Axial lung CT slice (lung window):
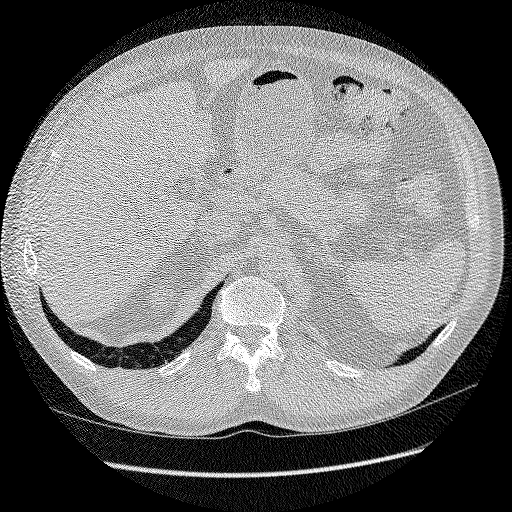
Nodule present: no